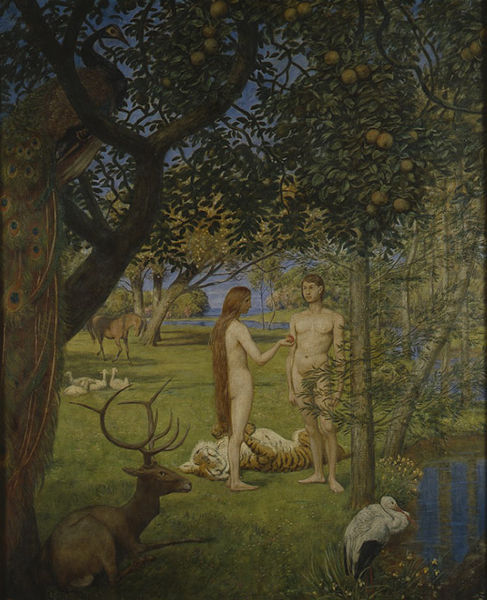
Titel: Das Paradies
Künstler: Hans Thoma
Standort: Karlsruhe
Institution: Staatliche Kunsthalle Karlsruhe
Schlagwörter: akt, baum, berg, blau, blätter, dunkel, feder, gemälde, gott, hand, himmel, körper, laub, mann, meer, nackt, schatten, vogel, wasser, akte, bäume, fluss, gelb, grün, landschaft, menschen, see, teich, ufer, äste, blumen, braun, frau, grau, haar, hell, licht, schwarz, weiss, zeichnung, blick, blüten, gras, obst, park, rasen, rot, tier, tiere, wiese, malerei, bibel, federn, kleidung, mensch, ast, bach, horizont, natur, spiegelung, stamm, vögel, wind, büsche, sonne, haare, lange haare, paar, blatt, pflanzen, wald, pferd, weiher, frucht, früchte, garten, apfel, orangen, äpfel, sommer, liebe, ente, gans, schwan, man, farbe, enten, stämme, essen, jugendstil, scham, strauß, harmonie, adam, eva, paradies, lamm, glaube, zweig, idyll, steht, erkenntnis, schlange, pfau, gänse, kranich, pelikan, reiher, geschenk, mythologie, frieden, wärme, verführung, fasan, hirsch, reh, anbieten, sündenfall, thoma, versuchung, faun, eden, spiegelungen, ausgang, apfelbaum, löwe, geweih, sünde, obstbaum, schafe, adam und eva, schwäne, baum der erkenntnis, garten eden, leopard, mann frau, unschuld, friedlich, naive kunst, paradis, tieger, tiger, hans thoma, storch, elch, nakct, freu, hirch, bum, langes haar, ornagen, verboten, nmackt, pfauenfedern, adem, aste, pfaun, paradie, gaten, gartn, schwände, hirsch#, gartven edens, exa, pfreder, harmoni, libe, hrisch, +lfe, walöd, fürchte, stocrh, schweände, hirche, bibelgeshcichte, eba, ebva, pferdteich, nparadies, baum verbotene frucht, paradiesgarten, storech, anackt, schpiegelung, frühes 20. jahrhundert, pfau im baum